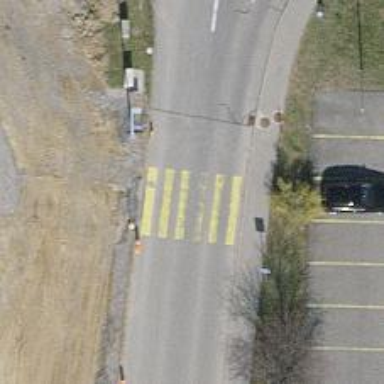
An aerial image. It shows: Uncontrolled zebra crossing on the road.